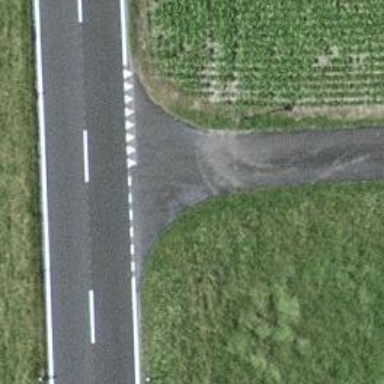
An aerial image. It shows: Road with "give way" sign.